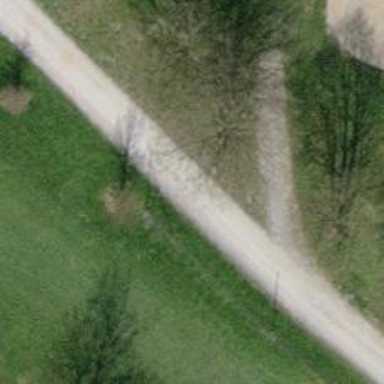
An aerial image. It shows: Track with grade 2 tracktype.